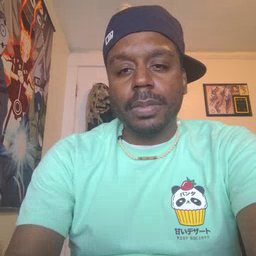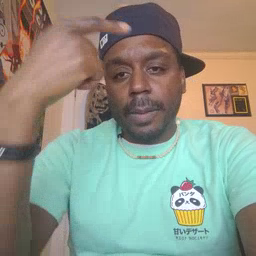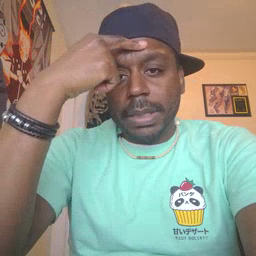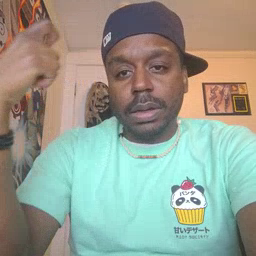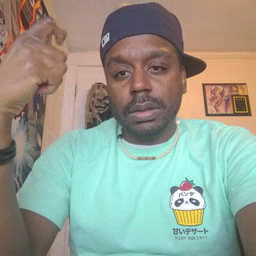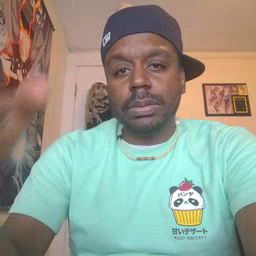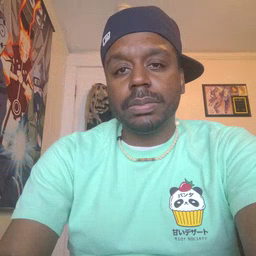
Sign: because